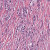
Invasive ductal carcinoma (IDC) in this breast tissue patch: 1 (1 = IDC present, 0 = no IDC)